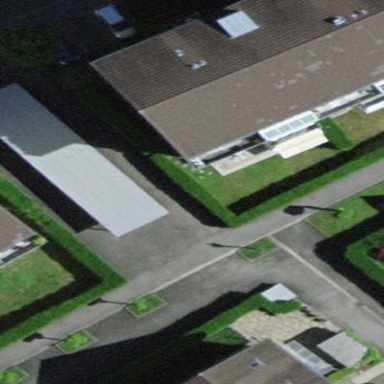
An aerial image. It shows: View of roof of building.